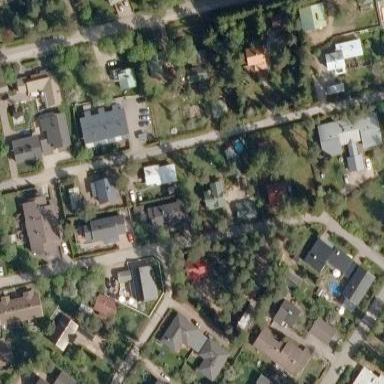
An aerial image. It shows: Residential area.